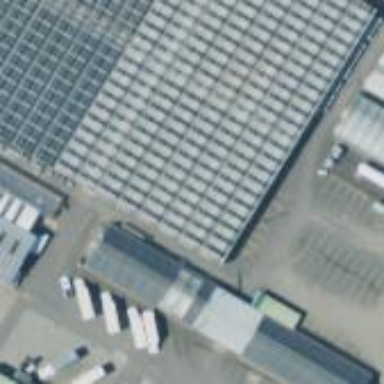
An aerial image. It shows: Greenhouse.